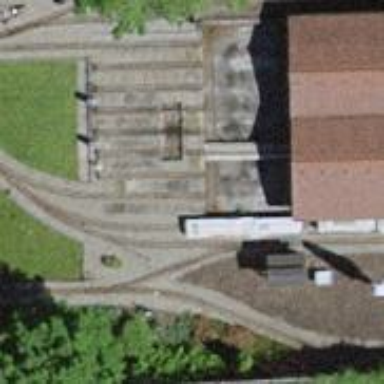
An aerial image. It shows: Miniature railway in service yard.